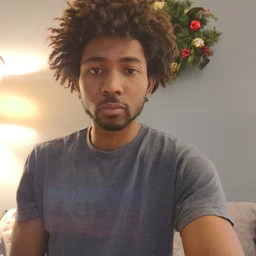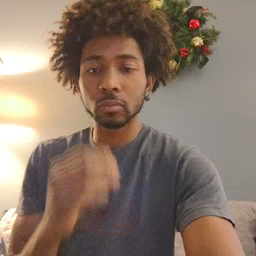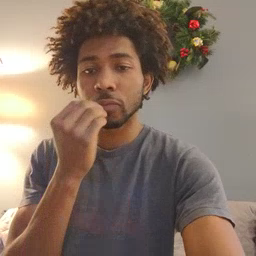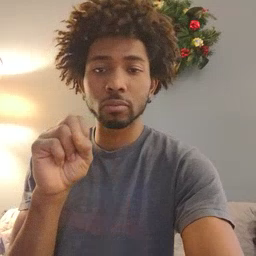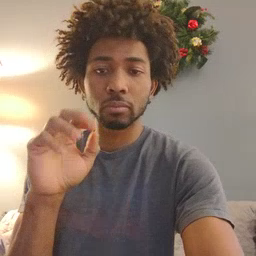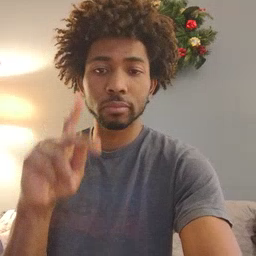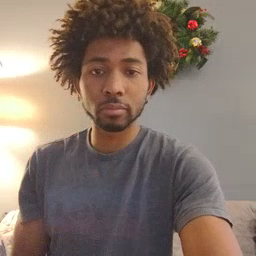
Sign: snack